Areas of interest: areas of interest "Service Area"
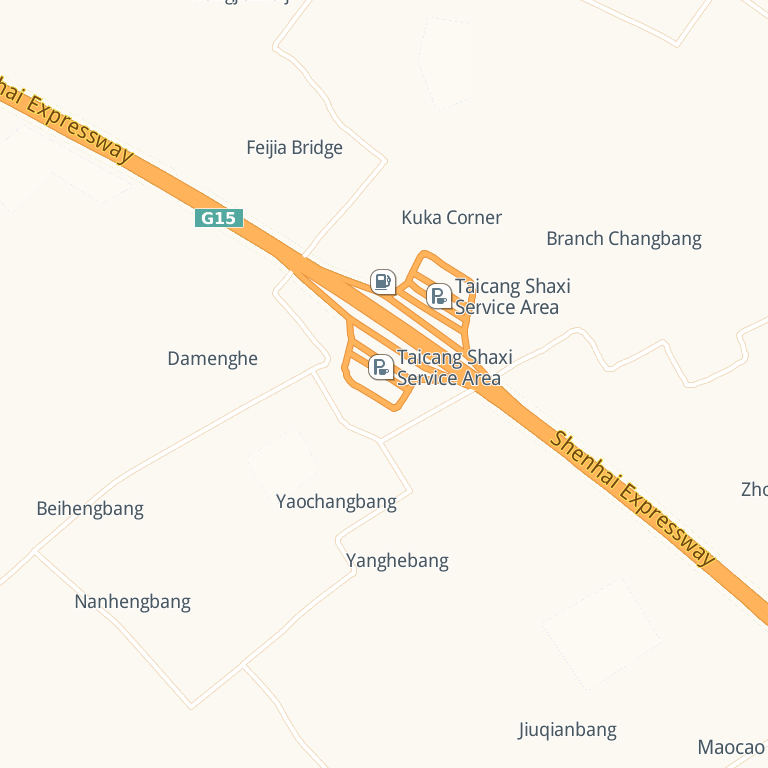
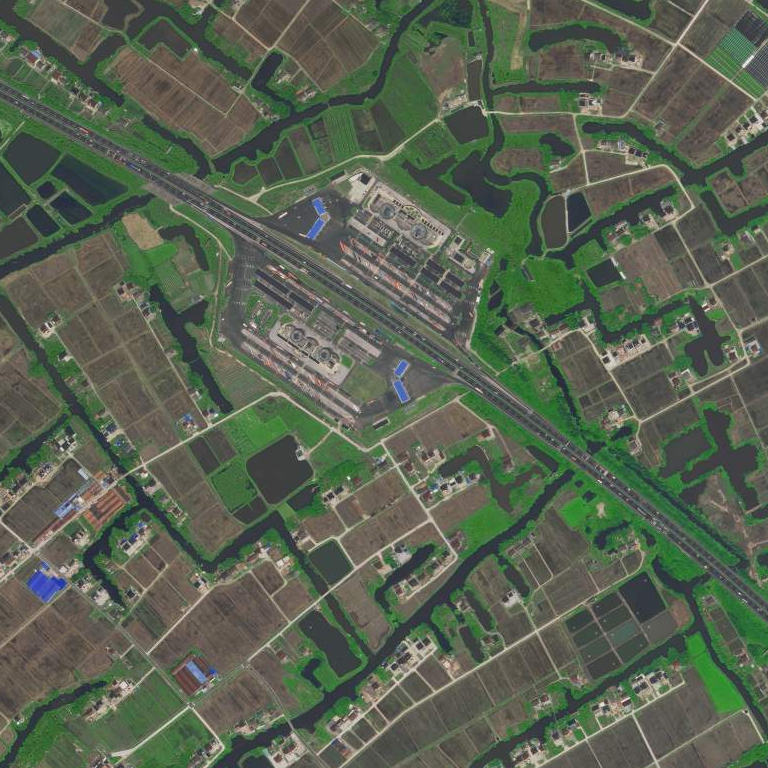